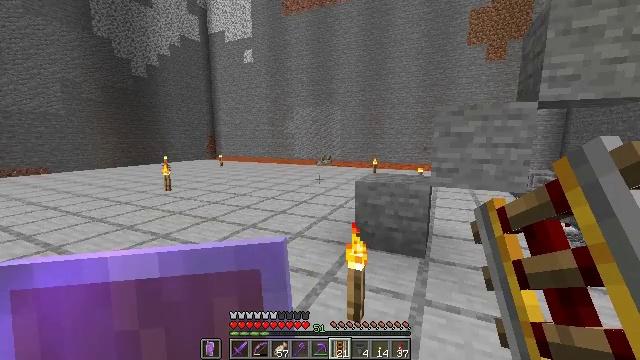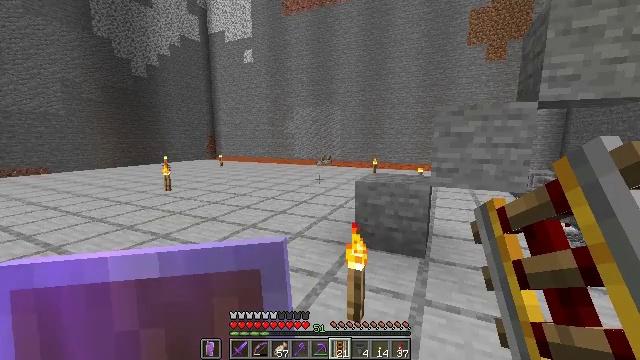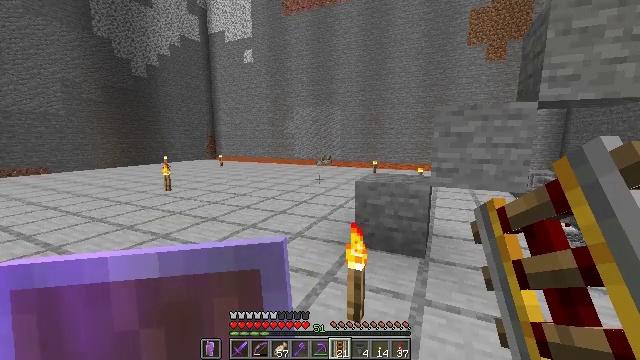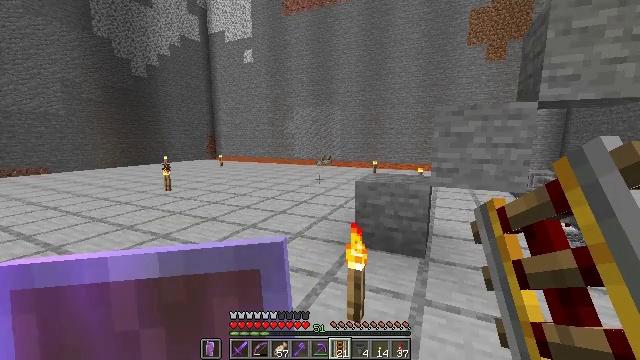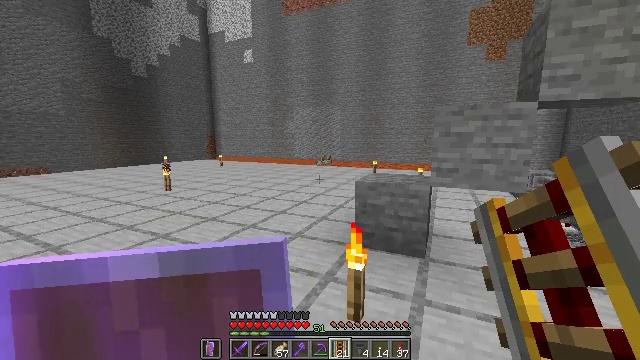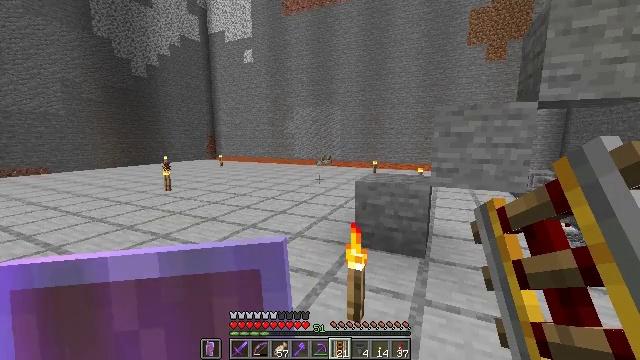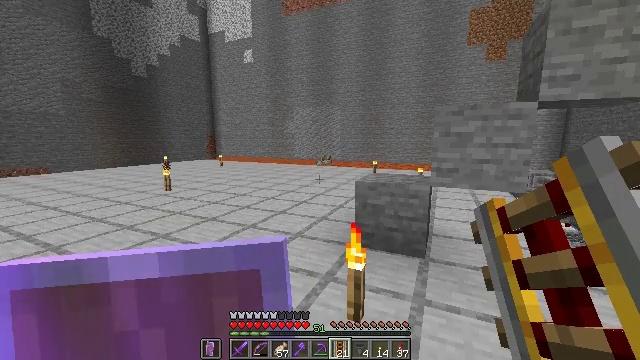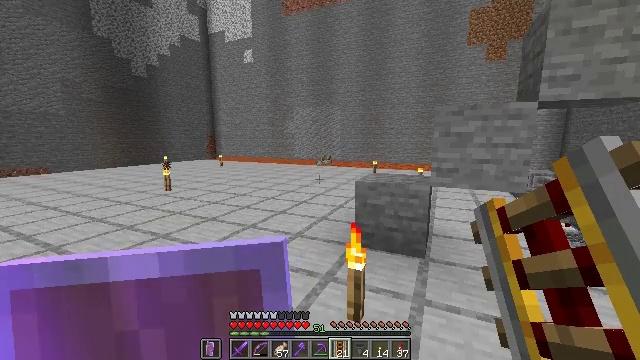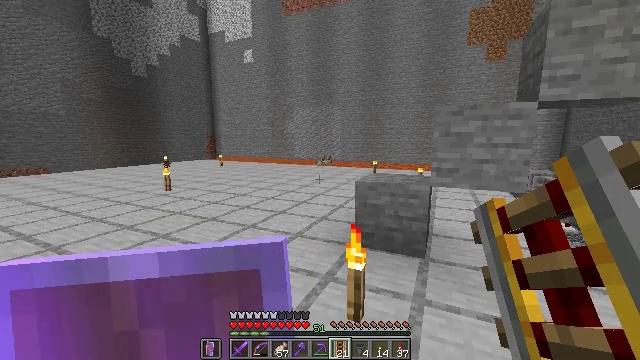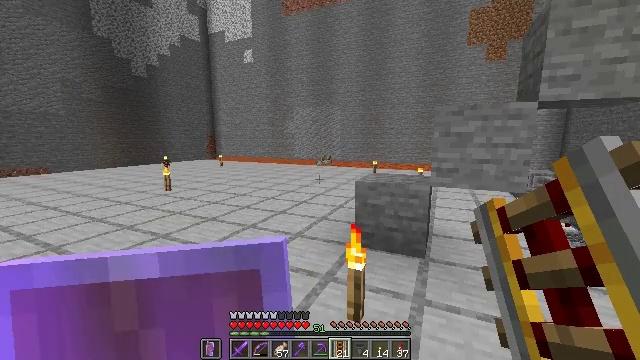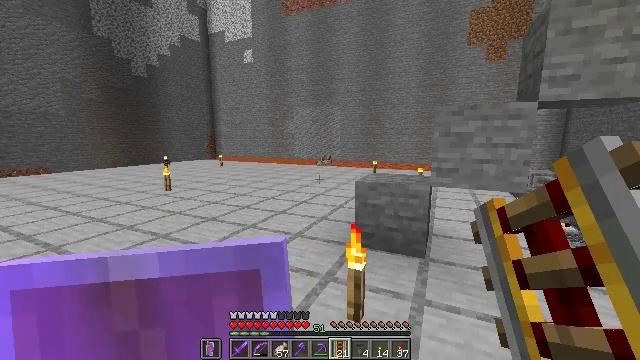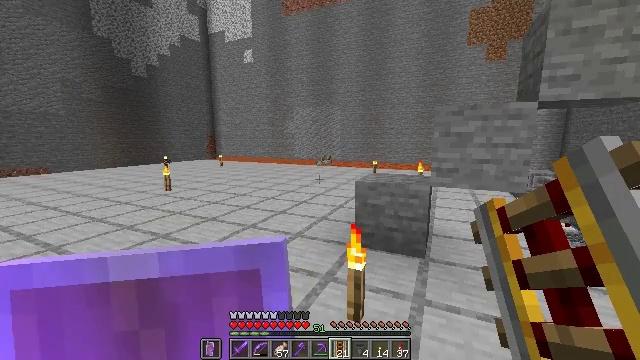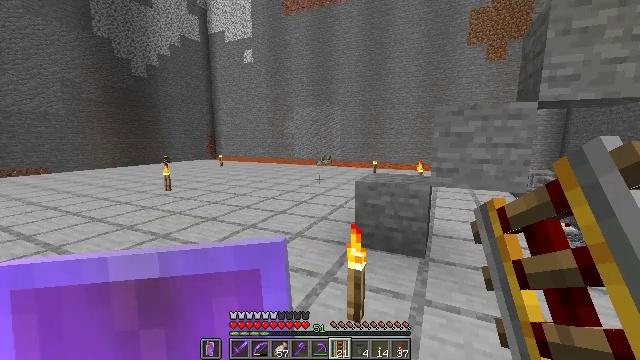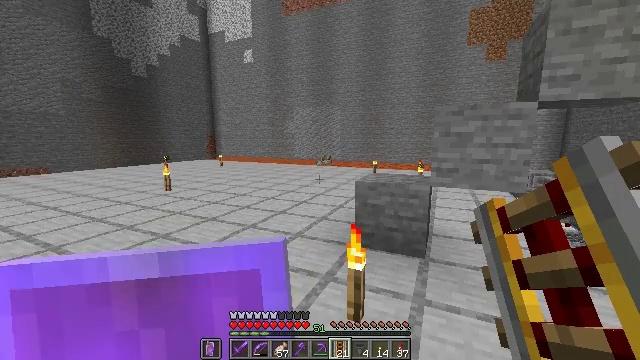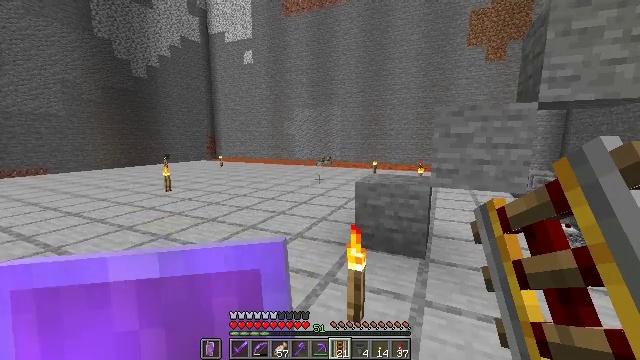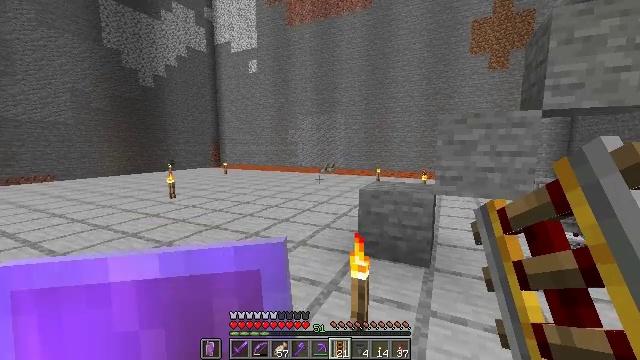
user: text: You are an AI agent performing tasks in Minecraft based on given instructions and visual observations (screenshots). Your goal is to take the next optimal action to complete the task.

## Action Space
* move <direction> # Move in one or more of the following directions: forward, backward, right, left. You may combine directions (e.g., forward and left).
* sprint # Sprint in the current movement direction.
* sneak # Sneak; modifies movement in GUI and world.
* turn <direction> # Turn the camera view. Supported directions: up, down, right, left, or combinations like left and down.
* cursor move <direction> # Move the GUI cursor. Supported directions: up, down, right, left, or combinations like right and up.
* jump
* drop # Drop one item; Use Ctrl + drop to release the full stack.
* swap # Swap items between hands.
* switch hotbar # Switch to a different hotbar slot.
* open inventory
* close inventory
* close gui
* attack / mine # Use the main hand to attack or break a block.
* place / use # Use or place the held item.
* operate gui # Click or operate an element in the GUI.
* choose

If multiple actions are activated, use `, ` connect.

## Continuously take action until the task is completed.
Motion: motion action
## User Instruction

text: Break the chiseled stone bricks for materials.
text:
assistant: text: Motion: no_op
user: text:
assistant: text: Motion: no_op
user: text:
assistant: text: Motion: no_op
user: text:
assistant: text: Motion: no_op
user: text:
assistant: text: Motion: no_op
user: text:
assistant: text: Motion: no_op
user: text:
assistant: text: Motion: no_op
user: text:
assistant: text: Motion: no_op
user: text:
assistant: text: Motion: no_op
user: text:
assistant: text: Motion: no_op
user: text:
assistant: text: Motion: no_op
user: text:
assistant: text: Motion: no_op
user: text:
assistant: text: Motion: no_op
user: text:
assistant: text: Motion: no_op
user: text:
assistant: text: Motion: turn up
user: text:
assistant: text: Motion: turn left and up
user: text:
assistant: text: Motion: turn left
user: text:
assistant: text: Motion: no_op
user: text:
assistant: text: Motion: no_op
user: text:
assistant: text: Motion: no_op
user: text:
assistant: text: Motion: no_op
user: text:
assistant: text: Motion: no_op
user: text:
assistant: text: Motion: turn up
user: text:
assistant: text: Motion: turn left and up
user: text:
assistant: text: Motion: turn left and up
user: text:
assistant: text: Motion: no_op
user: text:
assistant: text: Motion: no_op
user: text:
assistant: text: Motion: no_op
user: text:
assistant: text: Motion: no_op
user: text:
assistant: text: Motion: no_op